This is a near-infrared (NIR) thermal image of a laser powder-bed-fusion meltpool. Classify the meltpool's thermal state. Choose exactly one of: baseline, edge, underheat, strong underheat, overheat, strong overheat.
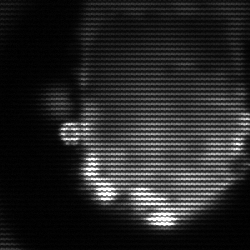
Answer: baseline